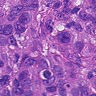
Metastatic tissue present: yes